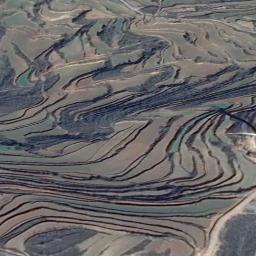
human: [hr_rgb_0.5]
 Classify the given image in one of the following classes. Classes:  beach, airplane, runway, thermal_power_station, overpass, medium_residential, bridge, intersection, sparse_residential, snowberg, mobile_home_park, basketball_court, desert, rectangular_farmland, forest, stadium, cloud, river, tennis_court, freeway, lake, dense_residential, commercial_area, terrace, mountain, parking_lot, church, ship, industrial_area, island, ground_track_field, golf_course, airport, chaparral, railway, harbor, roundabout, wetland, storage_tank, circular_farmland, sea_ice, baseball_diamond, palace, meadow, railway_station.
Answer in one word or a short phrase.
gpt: terrace